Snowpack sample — Snodgrass Mountain, Crested Butte, Colorado (2/4/25, 12:06 PM MST)
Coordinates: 38.923, -106.968
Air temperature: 35 °F
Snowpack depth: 80 cm
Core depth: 80 cm
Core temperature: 32 °F
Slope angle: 14°, slope face: 78°
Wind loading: low
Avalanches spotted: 0
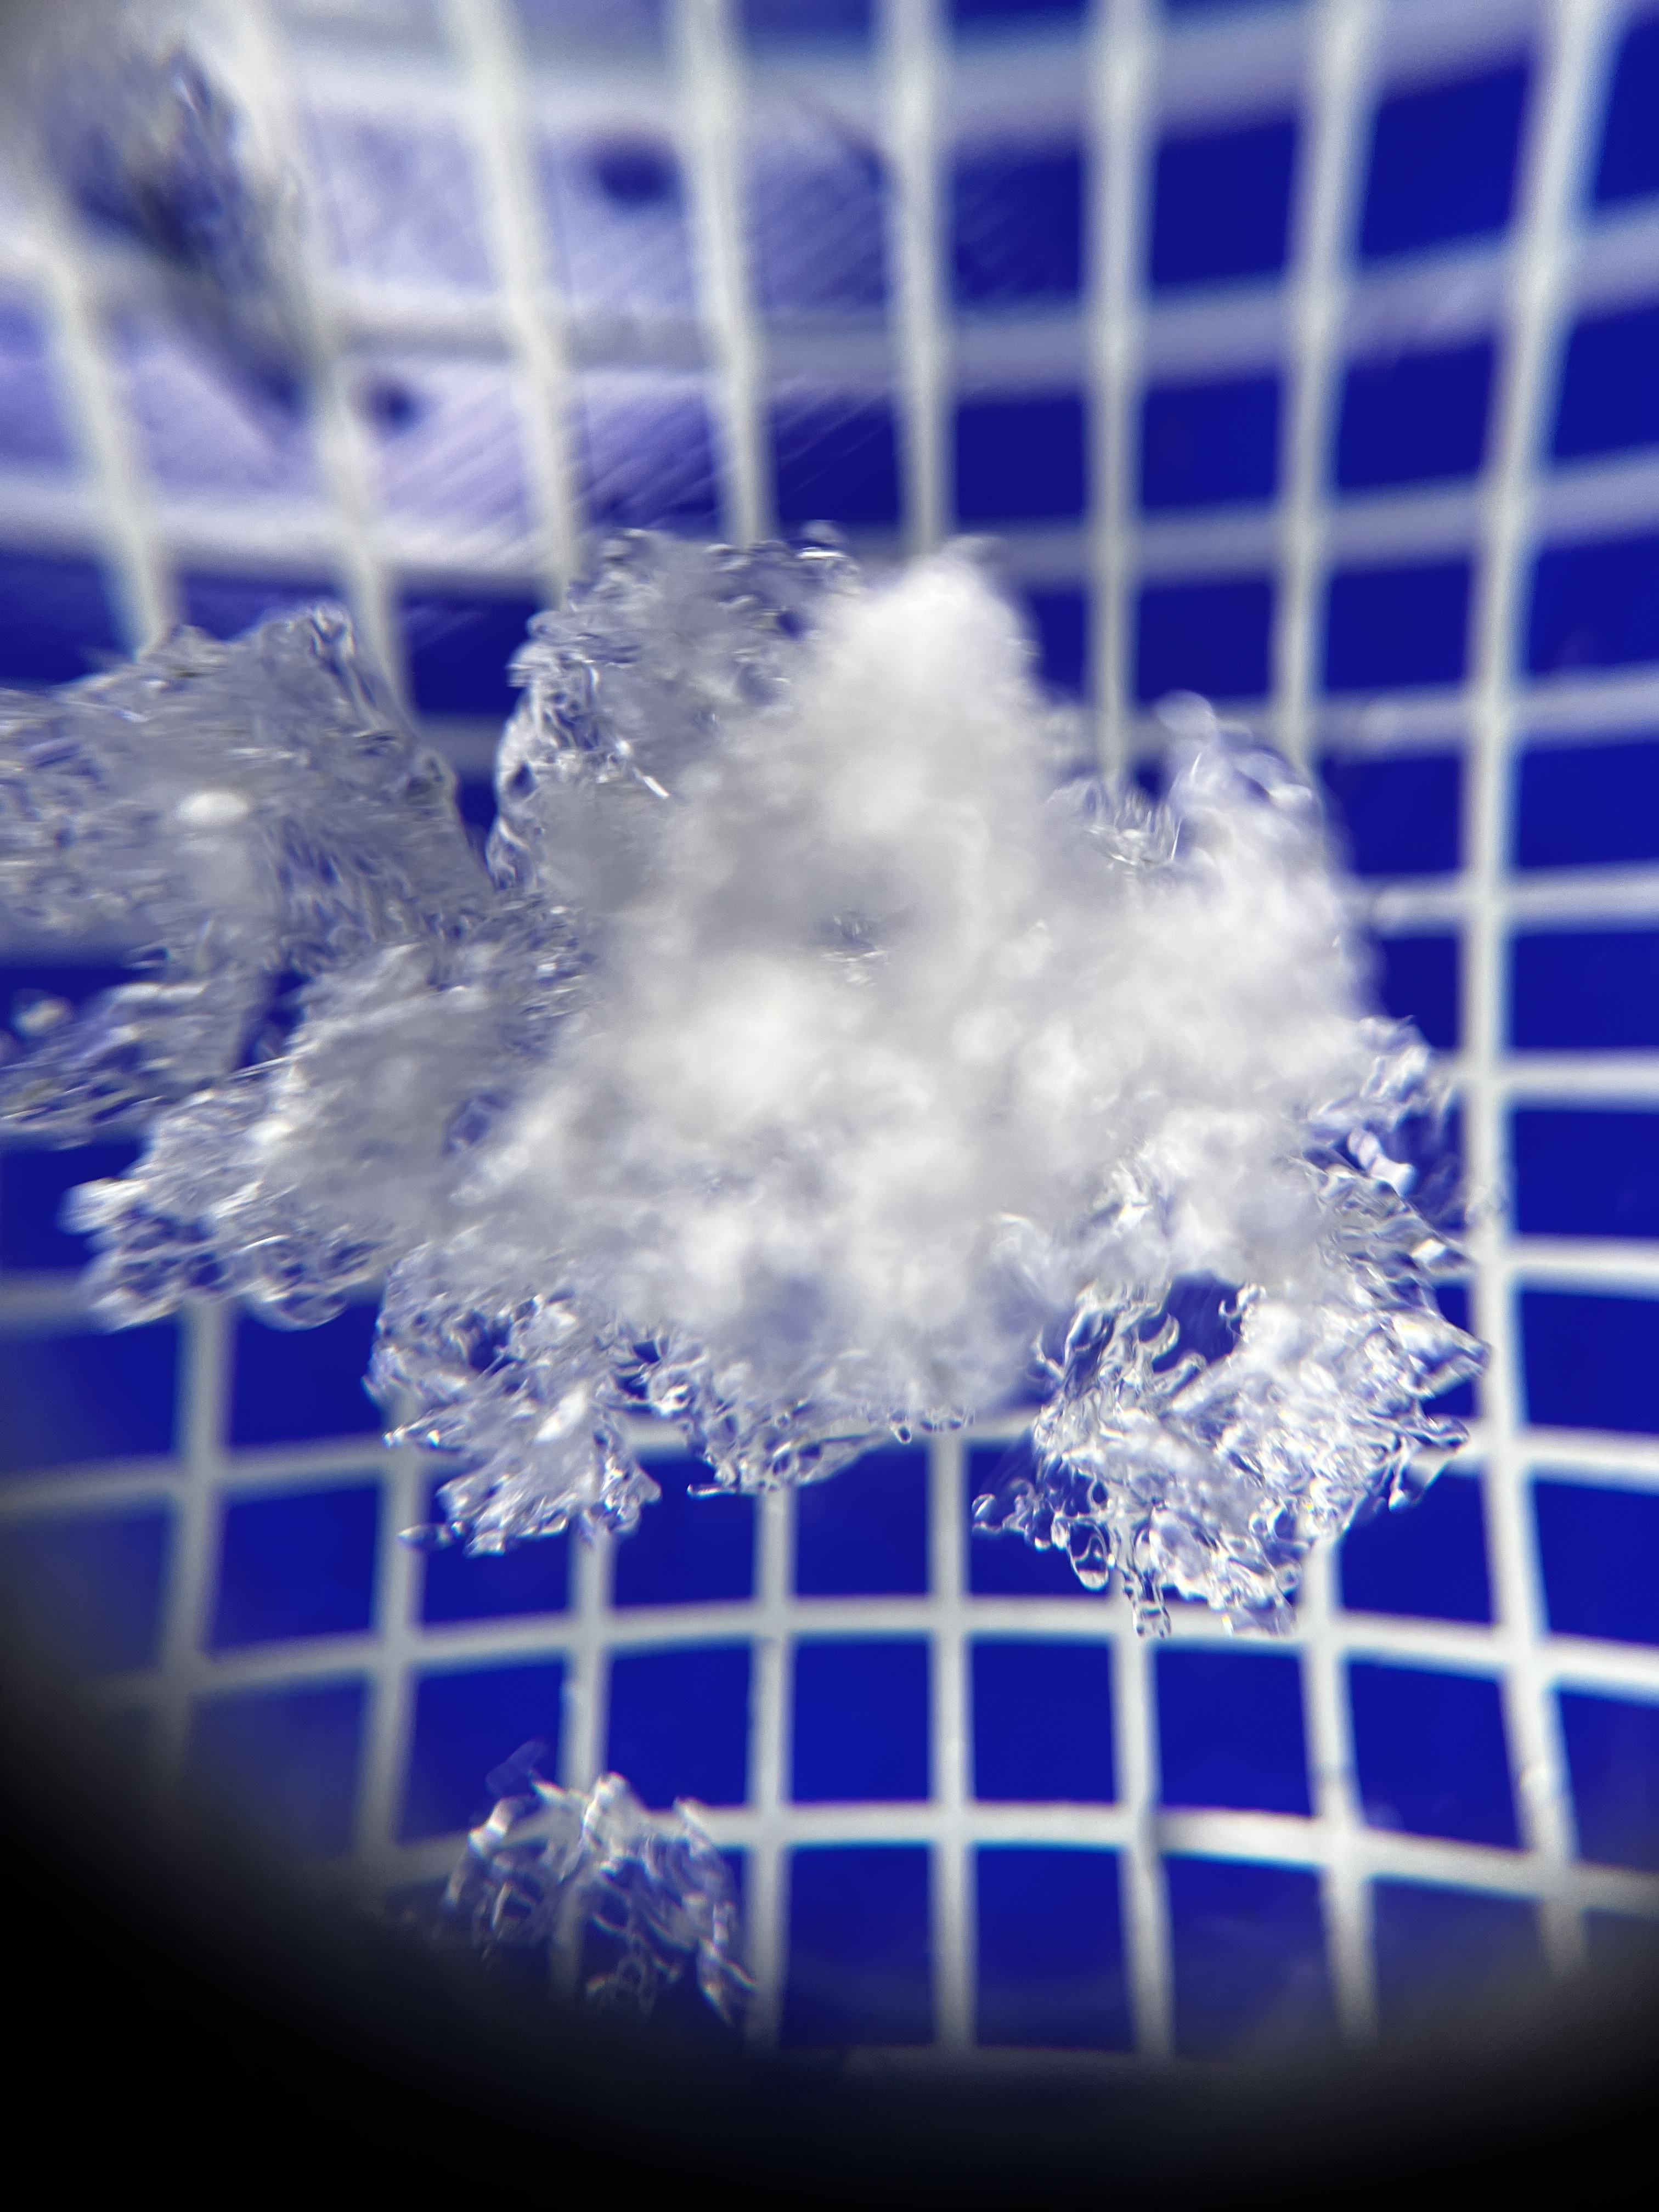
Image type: magnified_profile
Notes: No avalanches nearby, unusually warm weather for the last month reported by residents, Collected 25 yards from treeline